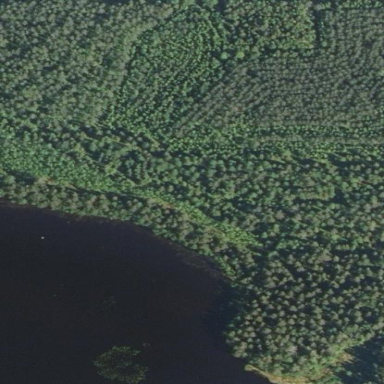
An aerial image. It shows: Forest area.